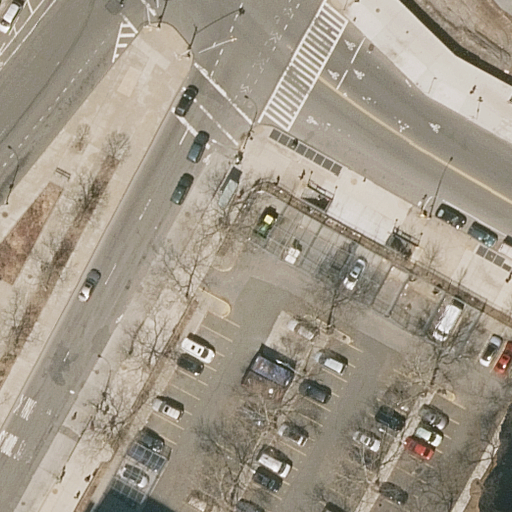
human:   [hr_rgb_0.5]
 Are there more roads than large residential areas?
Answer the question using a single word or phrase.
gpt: yes

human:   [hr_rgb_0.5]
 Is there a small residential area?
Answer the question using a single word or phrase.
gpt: no

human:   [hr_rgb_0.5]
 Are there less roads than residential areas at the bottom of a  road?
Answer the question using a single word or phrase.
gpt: no

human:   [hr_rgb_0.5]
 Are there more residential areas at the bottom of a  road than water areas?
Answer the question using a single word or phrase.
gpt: yes

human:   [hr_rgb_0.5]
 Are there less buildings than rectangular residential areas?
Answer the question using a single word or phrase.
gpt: yes

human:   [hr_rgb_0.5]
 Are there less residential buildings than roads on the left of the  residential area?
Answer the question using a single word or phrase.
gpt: yes

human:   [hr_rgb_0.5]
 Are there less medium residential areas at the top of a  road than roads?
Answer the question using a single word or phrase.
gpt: yes

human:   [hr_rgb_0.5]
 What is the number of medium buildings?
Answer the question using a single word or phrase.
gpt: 0

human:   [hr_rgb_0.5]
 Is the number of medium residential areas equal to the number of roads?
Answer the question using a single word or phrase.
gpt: no

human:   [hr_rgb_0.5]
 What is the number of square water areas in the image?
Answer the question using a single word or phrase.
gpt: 0

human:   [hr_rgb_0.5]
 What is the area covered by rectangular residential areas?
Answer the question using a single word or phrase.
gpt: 10638m2

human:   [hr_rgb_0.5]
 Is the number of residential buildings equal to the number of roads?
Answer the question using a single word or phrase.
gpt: no

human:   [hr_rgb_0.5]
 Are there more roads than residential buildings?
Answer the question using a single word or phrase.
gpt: yes

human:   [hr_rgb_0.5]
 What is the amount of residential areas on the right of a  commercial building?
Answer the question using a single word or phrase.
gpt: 0

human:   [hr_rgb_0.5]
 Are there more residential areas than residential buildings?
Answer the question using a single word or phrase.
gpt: yes

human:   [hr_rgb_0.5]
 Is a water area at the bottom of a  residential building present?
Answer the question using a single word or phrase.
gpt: no

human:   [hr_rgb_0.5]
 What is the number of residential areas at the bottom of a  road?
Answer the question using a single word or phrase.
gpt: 1

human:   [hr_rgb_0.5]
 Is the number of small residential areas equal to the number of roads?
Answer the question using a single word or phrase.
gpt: no

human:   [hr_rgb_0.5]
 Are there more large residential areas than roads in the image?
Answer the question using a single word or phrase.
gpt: no

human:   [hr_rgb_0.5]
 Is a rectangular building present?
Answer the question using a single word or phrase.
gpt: no

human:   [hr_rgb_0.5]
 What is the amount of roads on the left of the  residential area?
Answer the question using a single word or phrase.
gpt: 2

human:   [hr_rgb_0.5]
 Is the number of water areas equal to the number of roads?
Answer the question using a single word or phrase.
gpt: no

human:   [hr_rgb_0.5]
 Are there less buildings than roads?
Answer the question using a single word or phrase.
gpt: yes

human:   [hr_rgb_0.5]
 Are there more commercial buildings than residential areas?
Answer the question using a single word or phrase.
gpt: no

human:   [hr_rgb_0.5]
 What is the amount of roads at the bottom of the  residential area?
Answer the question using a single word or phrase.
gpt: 0

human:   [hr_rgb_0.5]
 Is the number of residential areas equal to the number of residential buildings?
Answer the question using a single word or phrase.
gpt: no

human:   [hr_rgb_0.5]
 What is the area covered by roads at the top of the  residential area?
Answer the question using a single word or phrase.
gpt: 0m2

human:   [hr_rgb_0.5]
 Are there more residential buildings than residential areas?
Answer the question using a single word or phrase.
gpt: no

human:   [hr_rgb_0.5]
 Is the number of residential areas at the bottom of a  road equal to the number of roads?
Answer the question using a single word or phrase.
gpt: no

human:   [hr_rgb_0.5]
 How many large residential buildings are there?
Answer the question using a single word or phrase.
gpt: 0

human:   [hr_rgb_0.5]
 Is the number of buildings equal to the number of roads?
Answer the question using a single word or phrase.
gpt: no

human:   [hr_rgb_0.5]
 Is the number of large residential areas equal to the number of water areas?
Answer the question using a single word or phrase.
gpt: no

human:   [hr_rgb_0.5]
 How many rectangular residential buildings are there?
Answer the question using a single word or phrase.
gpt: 0

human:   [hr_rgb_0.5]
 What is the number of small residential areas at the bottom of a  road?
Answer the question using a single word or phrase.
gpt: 0

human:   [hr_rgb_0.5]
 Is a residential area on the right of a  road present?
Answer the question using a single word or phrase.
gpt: no

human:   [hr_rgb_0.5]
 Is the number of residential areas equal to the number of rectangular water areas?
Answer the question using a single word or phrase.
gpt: no